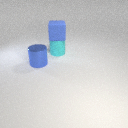
large blue metal cylinder in front of large cyan rubber cylinder